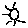
Label: sun